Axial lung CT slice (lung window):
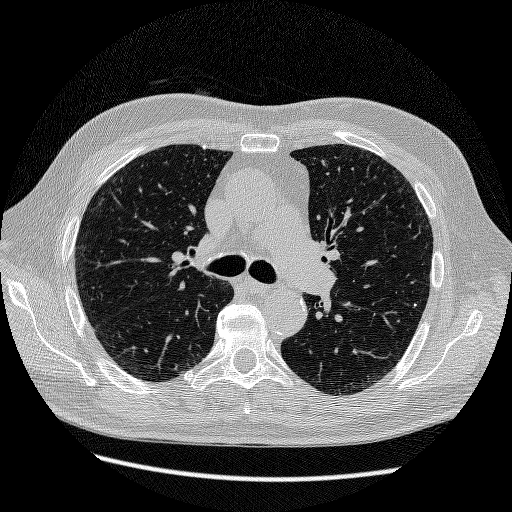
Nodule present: no